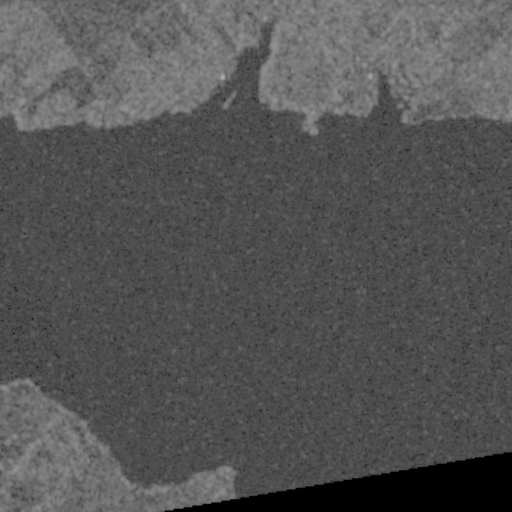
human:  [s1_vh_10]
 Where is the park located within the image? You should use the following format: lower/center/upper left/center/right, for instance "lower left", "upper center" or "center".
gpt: The park is located in the upper left of the image.
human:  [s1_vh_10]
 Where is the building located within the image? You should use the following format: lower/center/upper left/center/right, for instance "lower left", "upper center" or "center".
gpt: The building is located in the upper left of the image.
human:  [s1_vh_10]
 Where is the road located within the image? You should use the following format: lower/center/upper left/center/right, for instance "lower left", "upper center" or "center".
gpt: There is no road in the image.

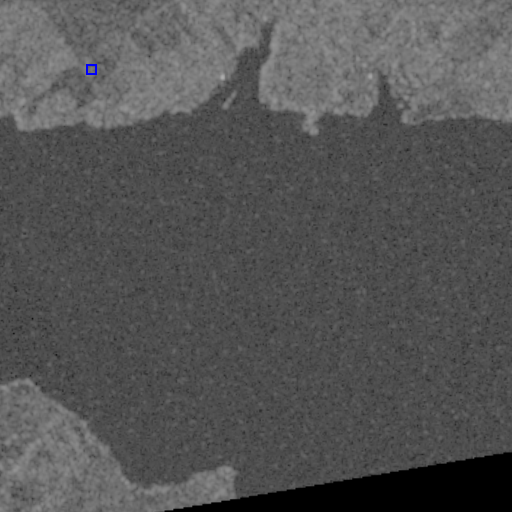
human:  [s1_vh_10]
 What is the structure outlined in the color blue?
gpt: The structure outlined in blue is a park.
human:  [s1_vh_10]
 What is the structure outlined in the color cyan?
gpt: There is no cyan outline.